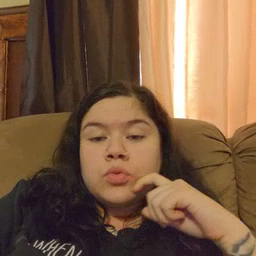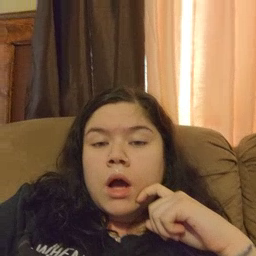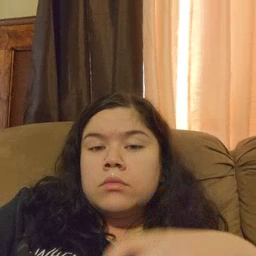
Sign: dry